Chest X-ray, AP view. Patient: 60 years old, sex F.
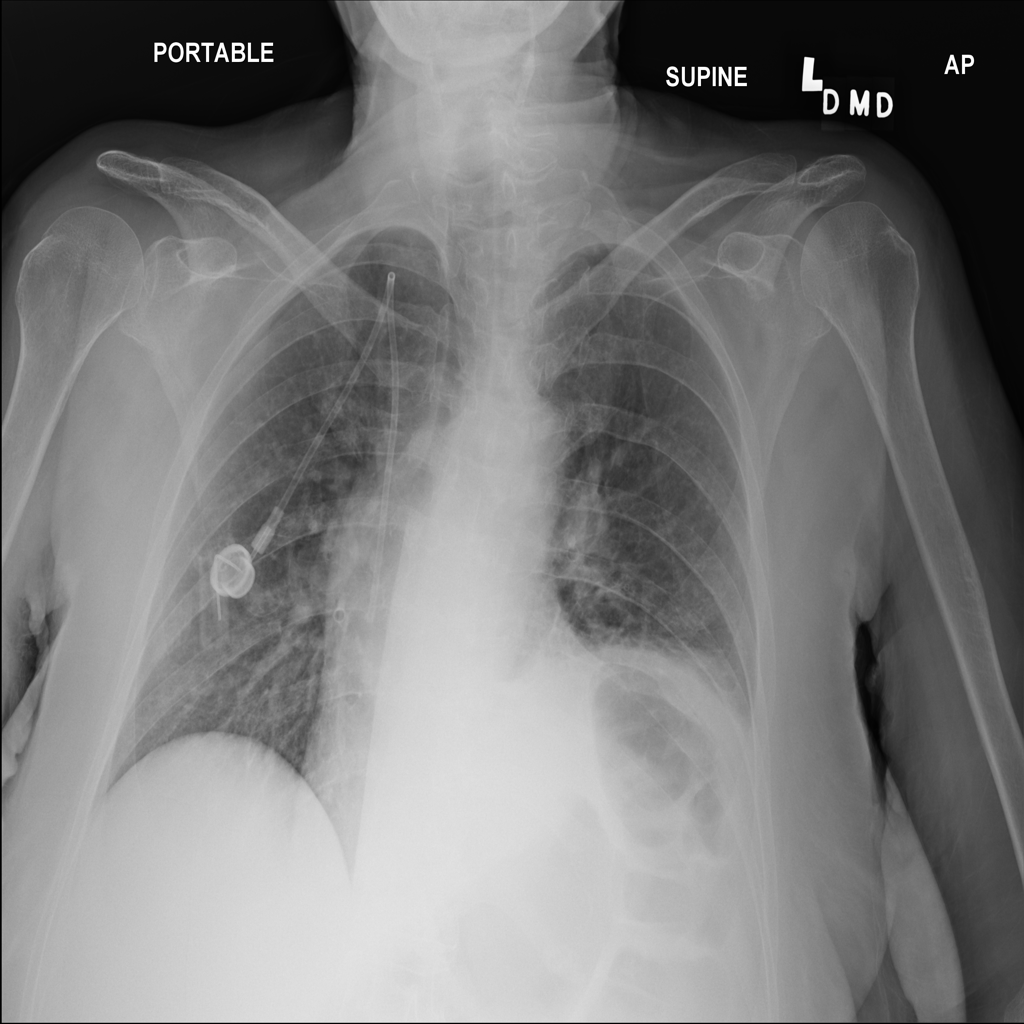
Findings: No Finding